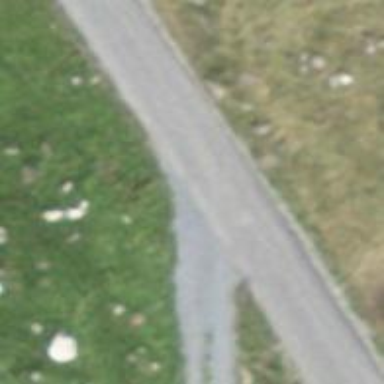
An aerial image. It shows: Tertiary road.